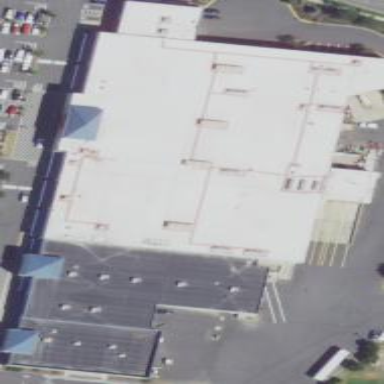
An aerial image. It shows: Retail building housing supermarket.